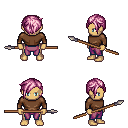
a pixel art fantasy rpg character, male body template, human, tanned skin, brown long-sleeve shirt, magenta pants, pink pixie cut hairstyle, spear, four views (front, back, left, right), 2x2 character sprite sheet, small pixel art, hard edges, no anti-aliasing